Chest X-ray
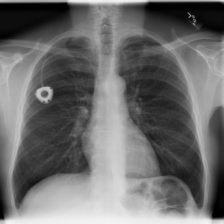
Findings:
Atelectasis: negative
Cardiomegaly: negative
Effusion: negative
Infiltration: positive
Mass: negative
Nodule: negative
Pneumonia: negative
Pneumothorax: negative
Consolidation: negative
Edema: negative
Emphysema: negative
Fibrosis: negative
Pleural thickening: negative
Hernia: negative